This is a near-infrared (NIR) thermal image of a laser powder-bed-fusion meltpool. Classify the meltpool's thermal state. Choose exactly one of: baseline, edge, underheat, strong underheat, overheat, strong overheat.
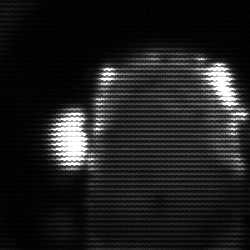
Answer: baseline